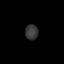
Tissue: lung
Cell type: Epithelial cells
Senescence score: 0.1838
Nuclear area (px): 191
Mean DAPI intensity: 56.141